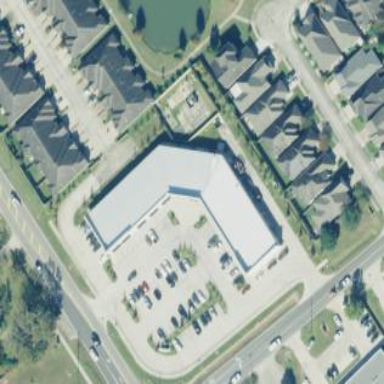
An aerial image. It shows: Retail area.